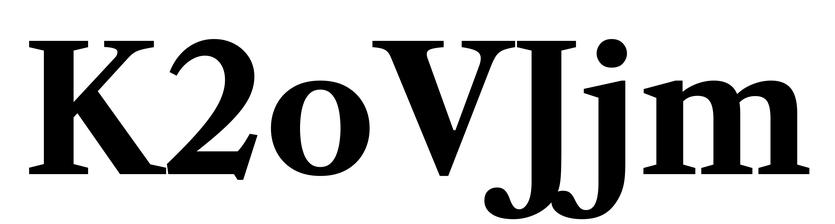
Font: LibreCaslonText_Bold